Question: I'm trying to display a message to the user when they click a button but I'm not sure how to achieve this in Windows phone development.I know in Android you can use a 'toast' but I can't find something similar for Windows phone, what I have found is this <URL> but its not the correct solution as it shows a notification at the title bar.
Does anyone have a simple solution to displaying a prompt to the user or something similar?
I'm looking for something similar to this:

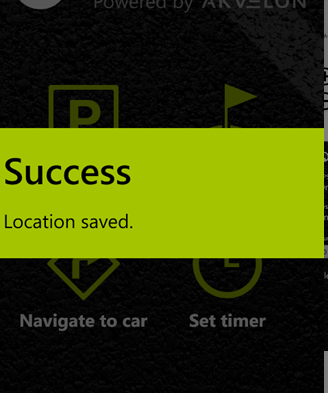
Answer: '''
MessageBox.Show("Success", "Location saved.", MessageBoxButton.OK);
'''
You can use 'MessageBox' to display simple information/prompts to the user in WP. More info: <URL>